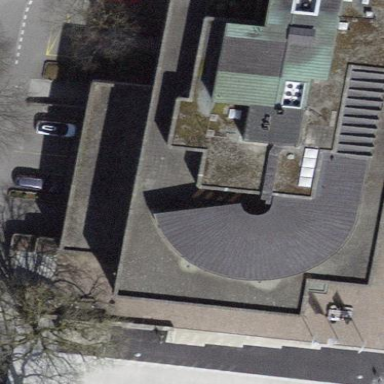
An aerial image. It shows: Bank building.